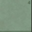
Piece: xx